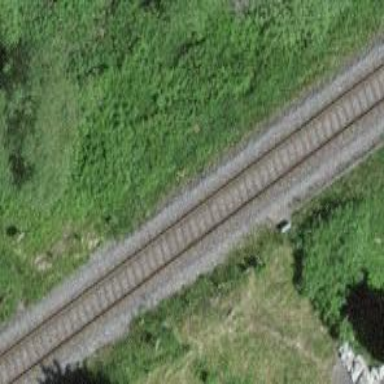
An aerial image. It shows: Railway bridge with electrified tracks and single contact line.